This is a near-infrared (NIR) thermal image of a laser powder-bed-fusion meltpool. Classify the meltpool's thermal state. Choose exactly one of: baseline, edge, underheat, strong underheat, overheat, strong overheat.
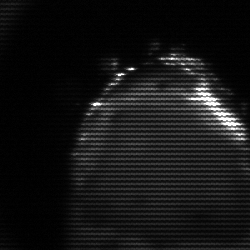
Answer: edge